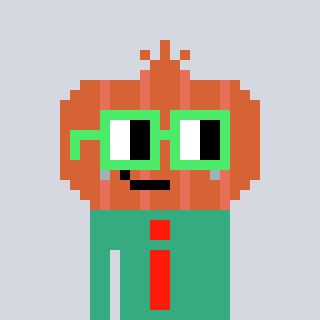
a pixel art character with square light green glasses, a onion-shaped head and a teal-colored body on a cool background